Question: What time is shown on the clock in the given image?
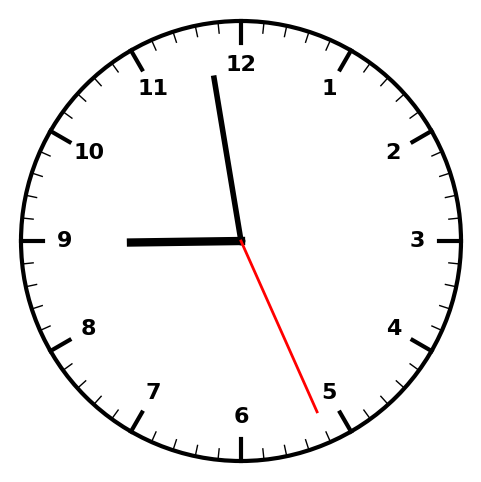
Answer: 08:58:26